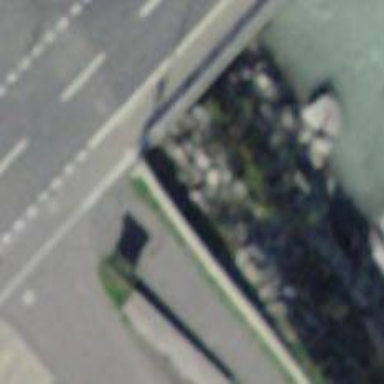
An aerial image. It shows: Bollard barrier.